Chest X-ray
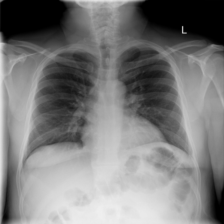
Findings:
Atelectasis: negative
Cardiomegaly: negative
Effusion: negative
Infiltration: negative
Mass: negative
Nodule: negative
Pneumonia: negative
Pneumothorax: negative
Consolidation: negative
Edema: negative
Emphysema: negative
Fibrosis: negative
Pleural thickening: negative
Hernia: negative